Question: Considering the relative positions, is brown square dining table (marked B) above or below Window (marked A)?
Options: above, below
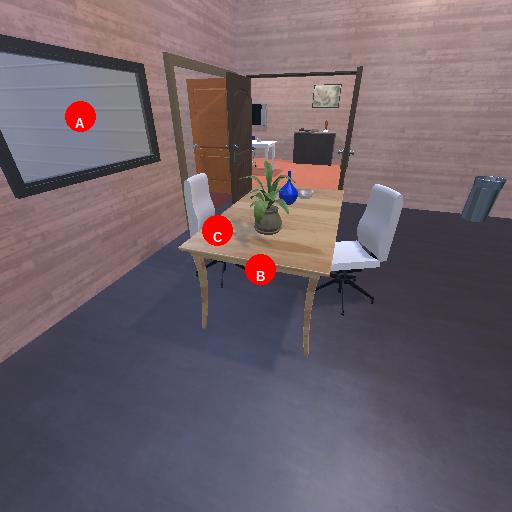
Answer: above